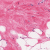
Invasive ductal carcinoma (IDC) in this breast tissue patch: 0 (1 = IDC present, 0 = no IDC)